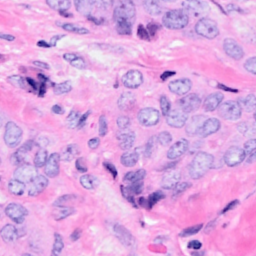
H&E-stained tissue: Breast